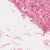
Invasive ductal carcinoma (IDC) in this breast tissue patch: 0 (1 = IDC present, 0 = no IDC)